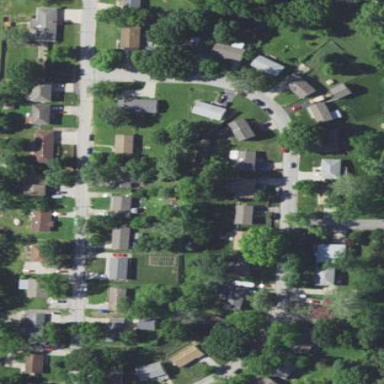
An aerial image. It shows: Residential area composed of single-family homes.